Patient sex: M
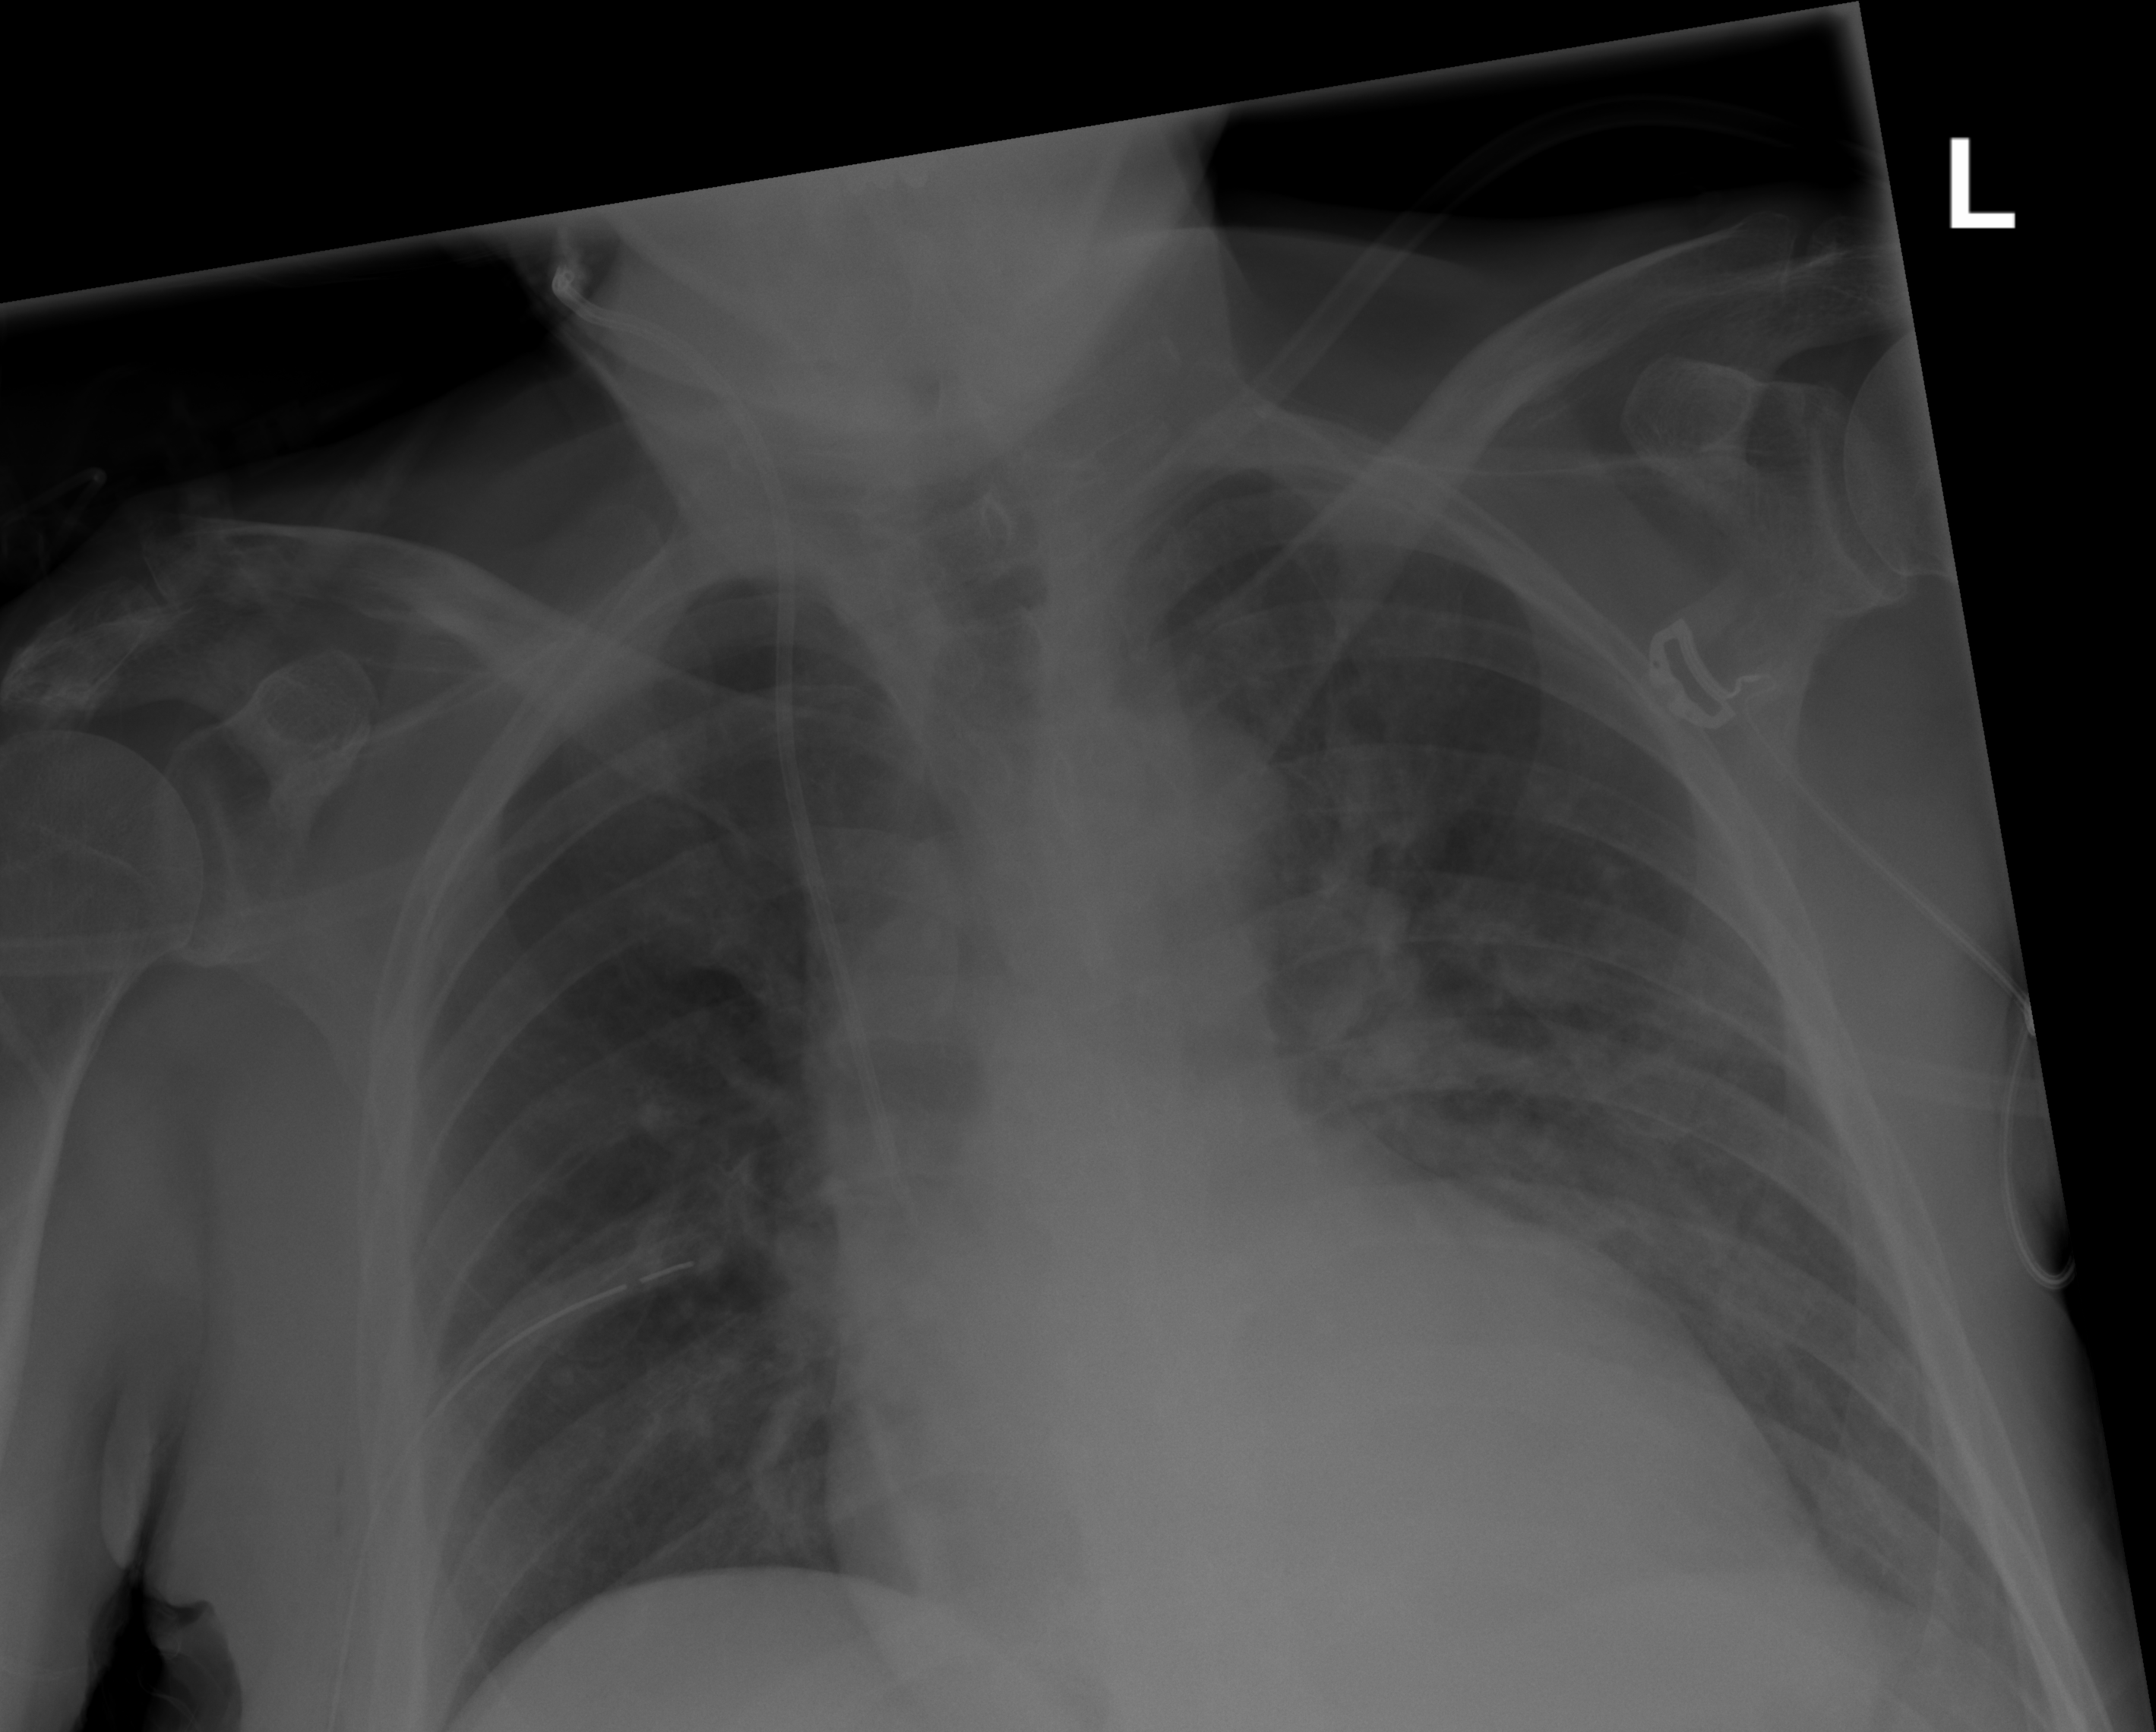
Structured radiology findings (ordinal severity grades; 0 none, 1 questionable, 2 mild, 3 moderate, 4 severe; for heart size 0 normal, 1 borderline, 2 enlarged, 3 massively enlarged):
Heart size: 2
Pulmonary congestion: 2
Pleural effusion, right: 0
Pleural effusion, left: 0
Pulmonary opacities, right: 0
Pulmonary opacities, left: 2
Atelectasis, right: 2
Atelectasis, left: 0